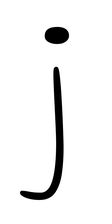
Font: Gluten_Thin